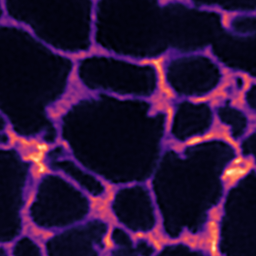
Label: Super-resolution ER image